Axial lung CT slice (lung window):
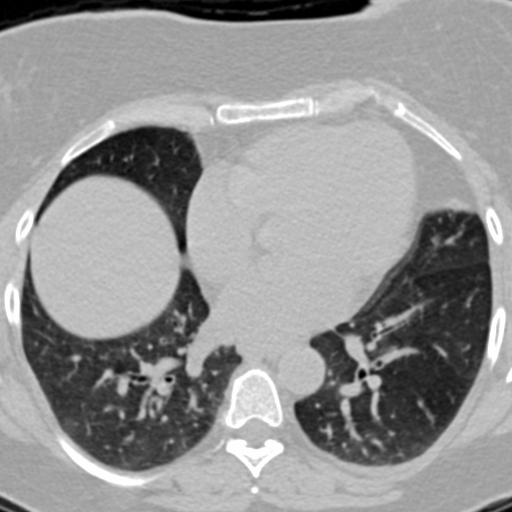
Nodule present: no